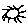
Label: sun